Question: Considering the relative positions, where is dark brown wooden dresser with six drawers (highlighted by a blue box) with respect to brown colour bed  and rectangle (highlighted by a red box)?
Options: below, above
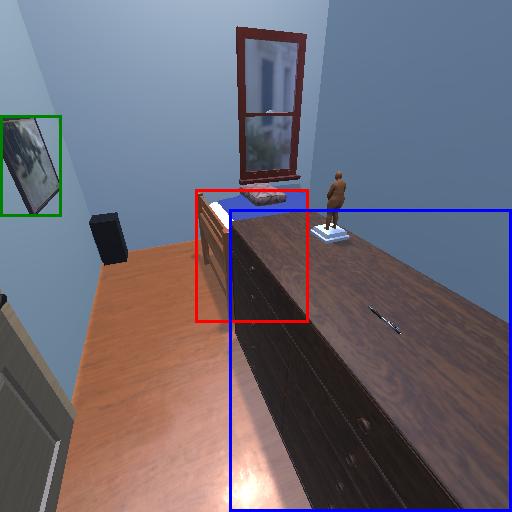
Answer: below